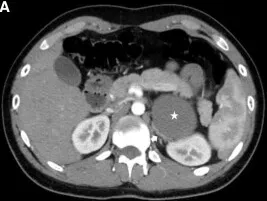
Axial ,. The left adrenal gland. White arrow) medially, and the stomach superoanteriorly. The cyst is adjacent to the left adrenal gland, pancreas, and the stomach. There is no fat tissue between them.
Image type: radiology (ct)